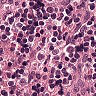
Metastatic tissue present: no